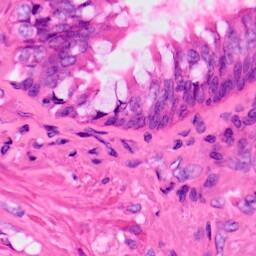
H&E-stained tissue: Lung